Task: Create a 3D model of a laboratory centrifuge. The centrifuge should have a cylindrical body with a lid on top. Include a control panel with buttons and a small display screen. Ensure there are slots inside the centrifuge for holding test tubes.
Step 200:
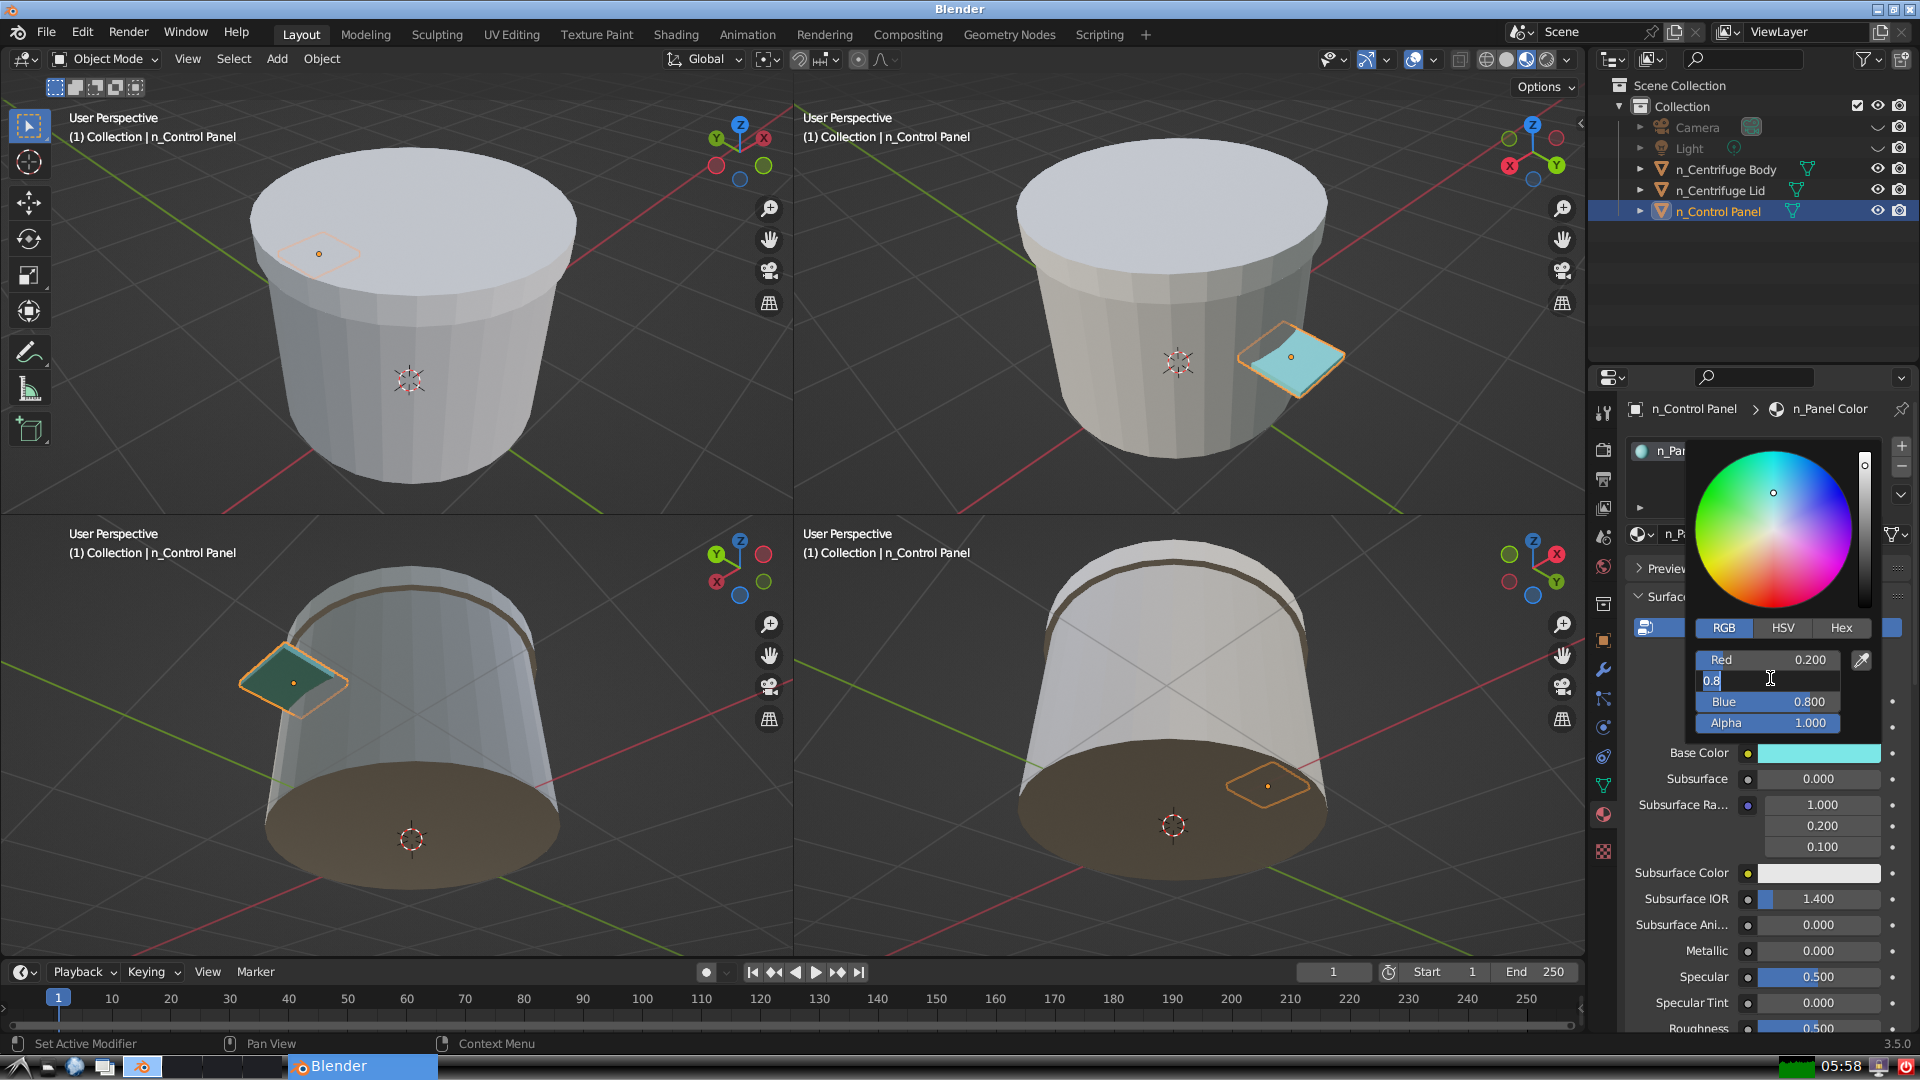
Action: input_text: 0.2